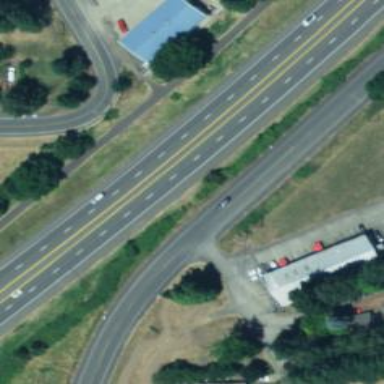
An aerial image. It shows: Expressway with asphalt surface classified as trunk highway.